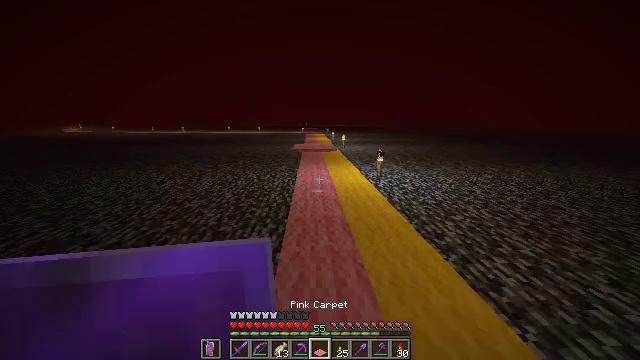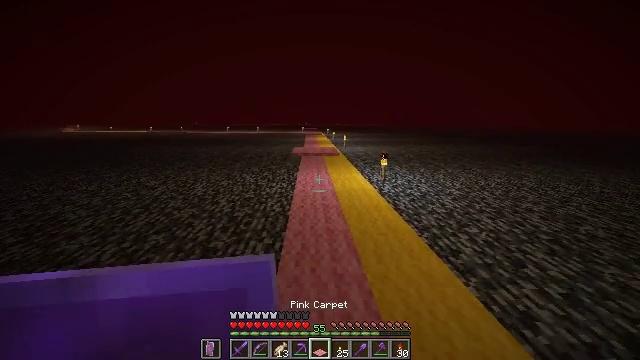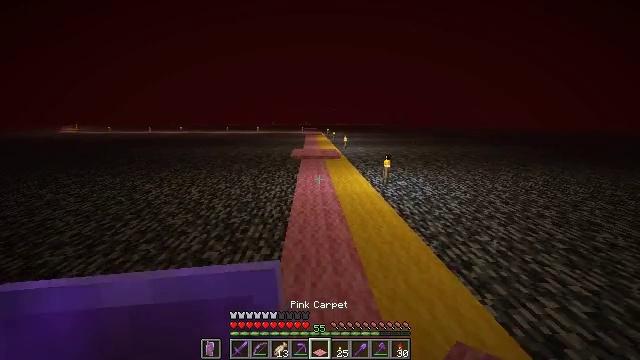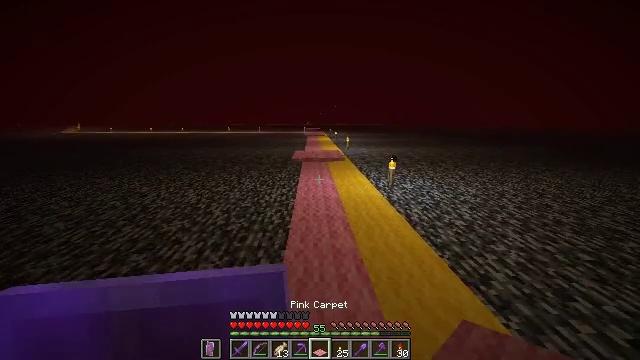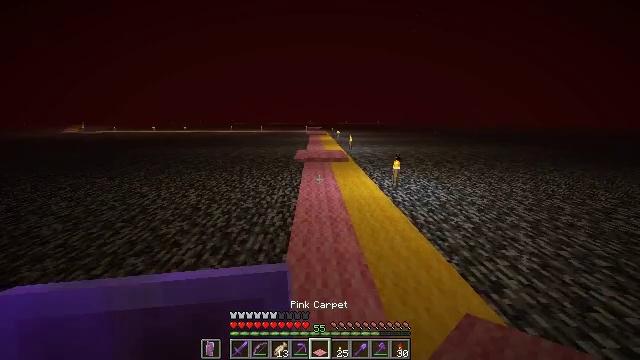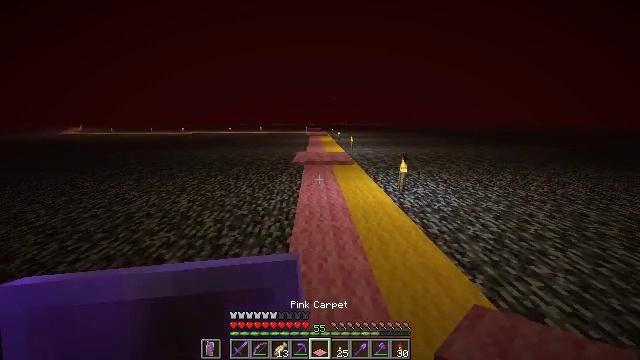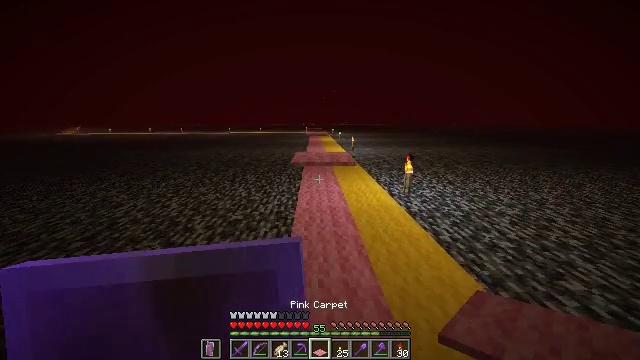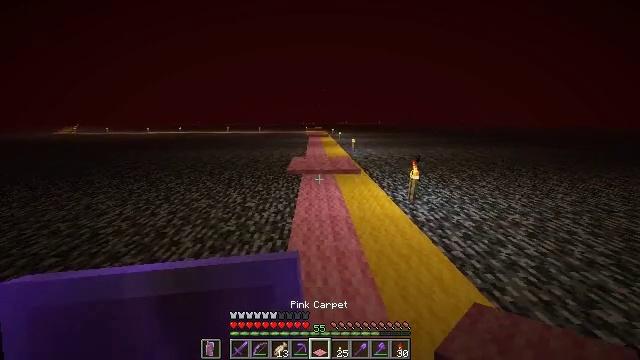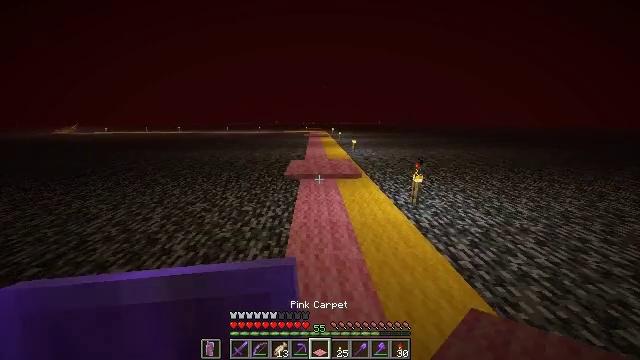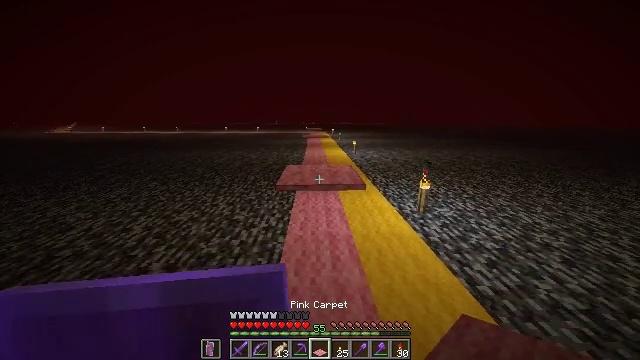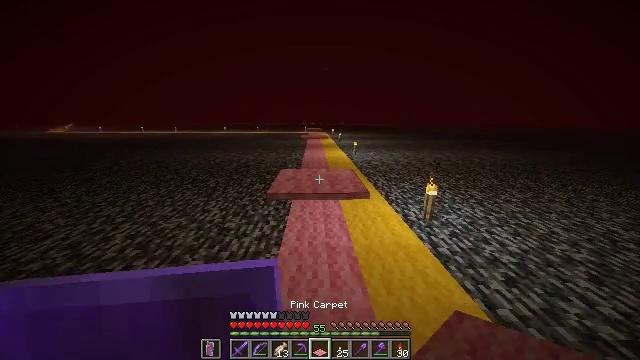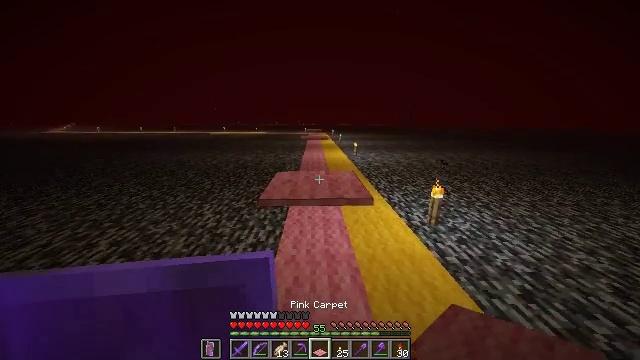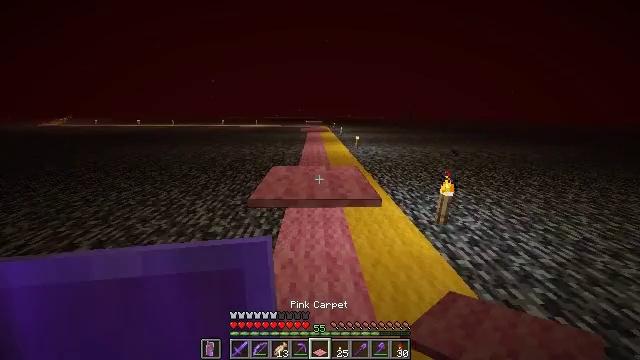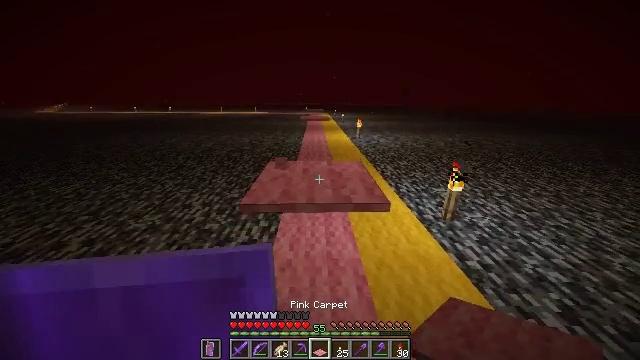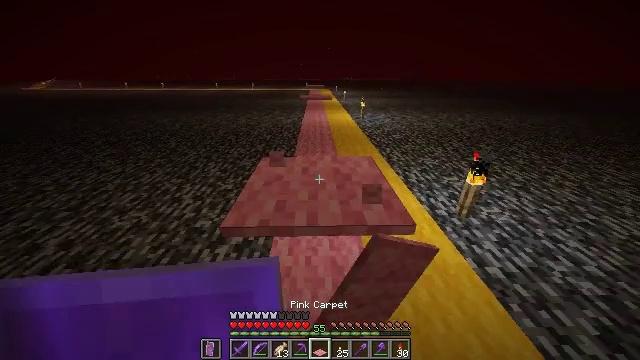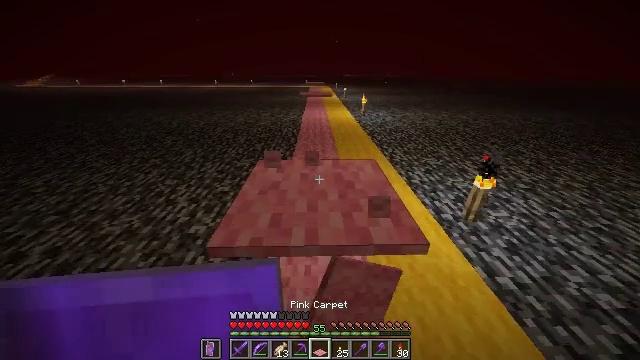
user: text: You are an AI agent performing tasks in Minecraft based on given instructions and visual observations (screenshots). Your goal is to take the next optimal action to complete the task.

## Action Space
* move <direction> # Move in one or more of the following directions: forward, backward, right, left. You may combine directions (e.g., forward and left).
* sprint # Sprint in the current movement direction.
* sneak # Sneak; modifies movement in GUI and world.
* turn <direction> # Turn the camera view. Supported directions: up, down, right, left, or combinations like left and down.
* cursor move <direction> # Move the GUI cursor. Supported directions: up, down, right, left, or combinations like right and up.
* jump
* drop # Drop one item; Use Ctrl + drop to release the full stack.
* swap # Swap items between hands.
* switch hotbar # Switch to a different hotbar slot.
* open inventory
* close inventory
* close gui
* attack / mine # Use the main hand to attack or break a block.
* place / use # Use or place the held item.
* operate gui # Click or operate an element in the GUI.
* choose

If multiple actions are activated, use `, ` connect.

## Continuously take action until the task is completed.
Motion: motion action
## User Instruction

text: mine block pink carpet
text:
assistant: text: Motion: move forward, sprint
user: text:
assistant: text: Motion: move forward, sprint
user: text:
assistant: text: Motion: move forward, sprint
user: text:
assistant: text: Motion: move forward, sprint
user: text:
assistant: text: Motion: move forward, sprint
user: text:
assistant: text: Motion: move forward, sprint
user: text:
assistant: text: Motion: move forward, sprint
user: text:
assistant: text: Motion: move forward, sprint
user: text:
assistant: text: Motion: move forward, sprint
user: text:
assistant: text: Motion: move forward, sprint
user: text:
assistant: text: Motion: move forward, sprint
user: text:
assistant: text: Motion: move forward, sprint, turn down
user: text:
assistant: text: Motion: move forward, sprint, turn down, attack / mine
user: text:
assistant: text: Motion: move forward, turn down, attack / mine
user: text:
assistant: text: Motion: attack / mine
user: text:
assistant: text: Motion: attack / mine
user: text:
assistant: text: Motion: attack / mine
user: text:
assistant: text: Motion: attack / mine
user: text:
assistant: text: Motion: turn down, attack / mine
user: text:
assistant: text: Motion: attack / mine
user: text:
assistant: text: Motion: attack / mine
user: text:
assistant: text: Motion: attack / mine
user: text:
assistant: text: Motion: attack / mine
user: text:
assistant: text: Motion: attack / mine
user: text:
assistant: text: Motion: move forward
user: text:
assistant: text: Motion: move forward
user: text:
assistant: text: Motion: move forward
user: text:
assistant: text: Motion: move forward
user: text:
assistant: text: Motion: move forward, turn up
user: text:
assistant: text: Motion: move forward, turn up